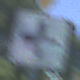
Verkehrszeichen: VerlaufVorfahrtsstrasse2
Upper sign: VorfahrtGewaehren
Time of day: Midday
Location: Outdoor (Nature)
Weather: Clear
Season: Summer
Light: Natural